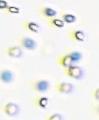
Label: Phaeocystis